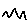
Label: zigzag